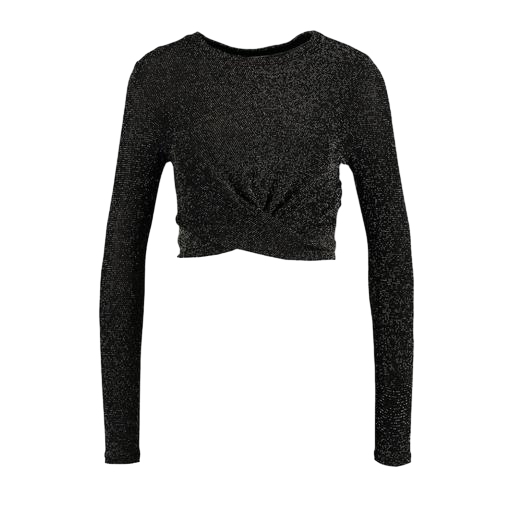
black abigail twist front crop top, black long-sleeve crop top, black long sleeved crop top, white background